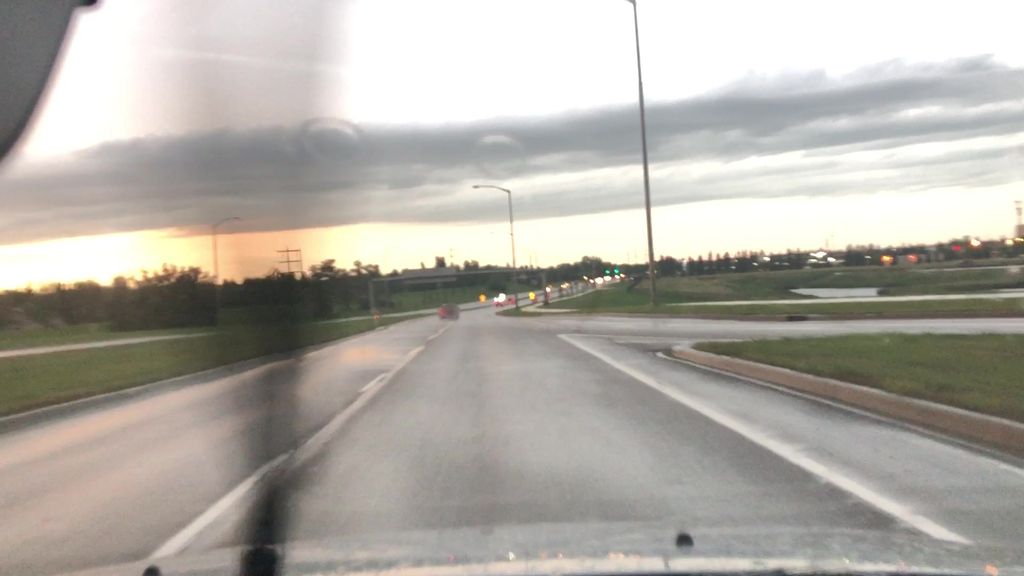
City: edmonton